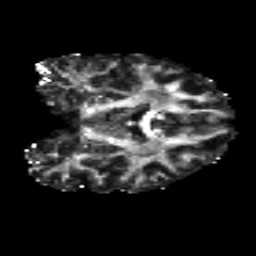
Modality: FA
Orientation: coronal
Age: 18
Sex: female
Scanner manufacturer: siemens
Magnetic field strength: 3 T
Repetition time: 8.8 s
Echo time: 0.085 s